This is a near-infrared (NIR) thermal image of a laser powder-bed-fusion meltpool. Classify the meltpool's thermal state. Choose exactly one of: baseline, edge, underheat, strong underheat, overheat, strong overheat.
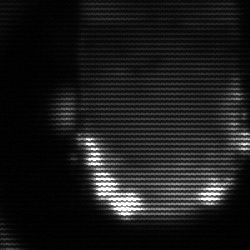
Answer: baseline